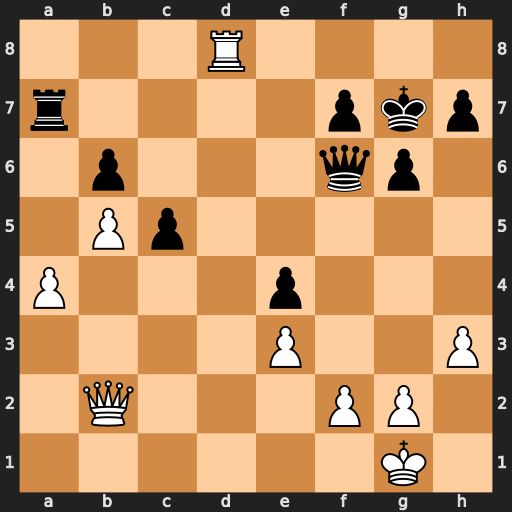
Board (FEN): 3R4/r4pkp/1p3qp1/1Pp5/P3p3/4P2P/1Q3PP1/6K1
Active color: w
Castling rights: -
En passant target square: -
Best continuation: Rg8+ Kxg8 Qxf6